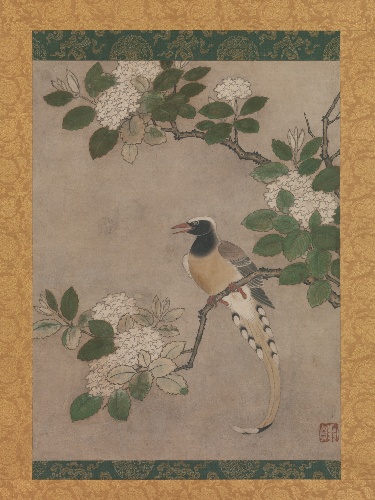
Title: 元賀筆　ガマズミ属に山鵲図|Magpie on Viburnum Branch
Artist: Genga
Artist bio: Japanese, active early 16th century
Date: early 16th century
Object type: Hanging scroll
Classification: Paintings
Medium: Hanging scroll; ink and color on paper
Culture: Japan
Period: Muromachi period (1392–1573)
Dimensions: Image: 18 1/4 in. × 14 in. (46.3 × 35.5 cm)
Overall with mounting: 53 1/2 × 19 1/2 in. (135.9 × 49.5 cm)
Overall with knobs: 53 1/2 × 21 1/2 in. (135.9 × 54.6 cm)
Department: Asian Art
Credit line: H. O. Havemeyer Collection, Bequest of Mrs. H. O. Havemeyer, 1929
Accession year: 1929
Repository: Metropolitan Museum of Art, New York, NY
Tags: Birds|Flowers